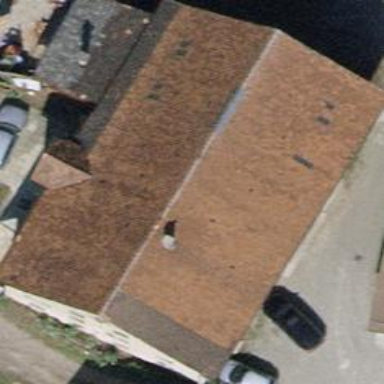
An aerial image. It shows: Gabled roof farm building.